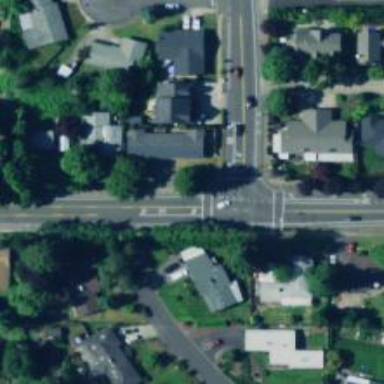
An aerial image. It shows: Solid stop line on the road.